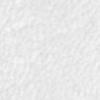
Label: no_change